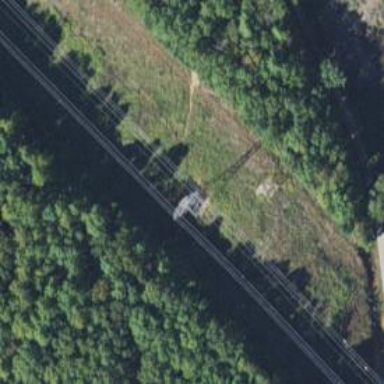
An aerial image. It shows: Lattice structure tower used for power distribution.